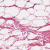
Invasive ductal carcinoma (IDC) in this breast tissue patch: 0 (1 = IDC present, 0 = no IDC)